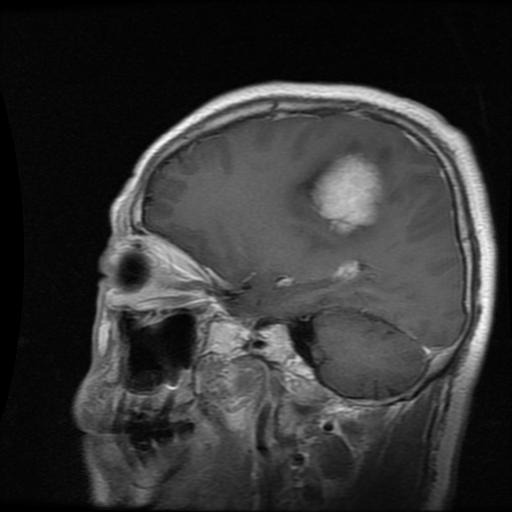
Label: meningioma